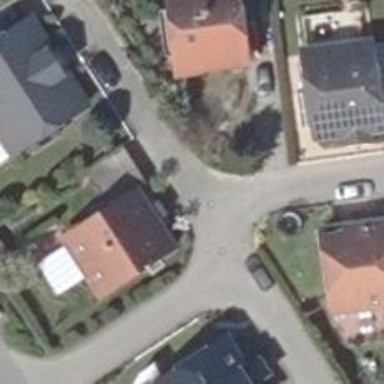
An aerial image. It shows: Smoothly paved residential road.